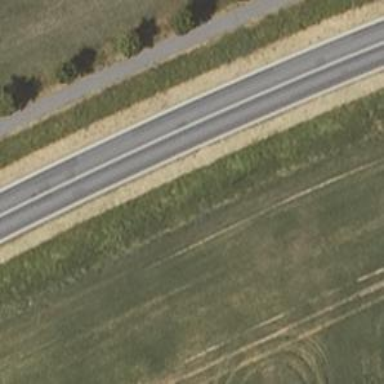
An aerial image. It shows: Secondary road with asphalt surface.